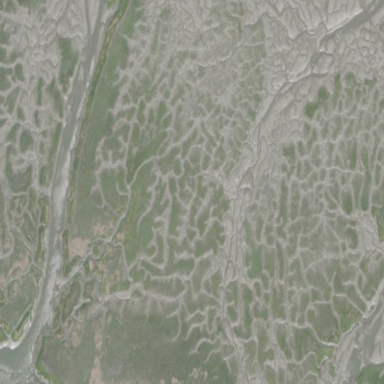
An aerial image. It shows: Tidal marsh wetland area.